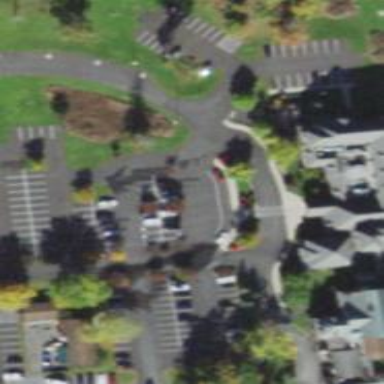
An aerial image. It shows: Parking space.